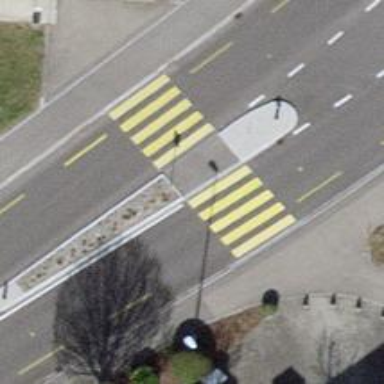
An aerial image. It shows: Uncontrolled zebra crossing on the road.